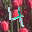
Label: 4